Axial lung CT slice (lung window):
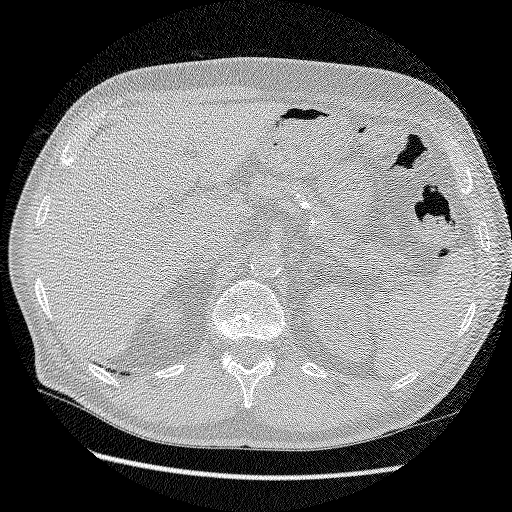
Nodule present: no